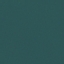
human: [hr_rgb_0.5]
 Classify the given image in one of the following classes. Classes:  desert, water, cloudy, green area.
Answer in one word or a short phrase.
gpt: water